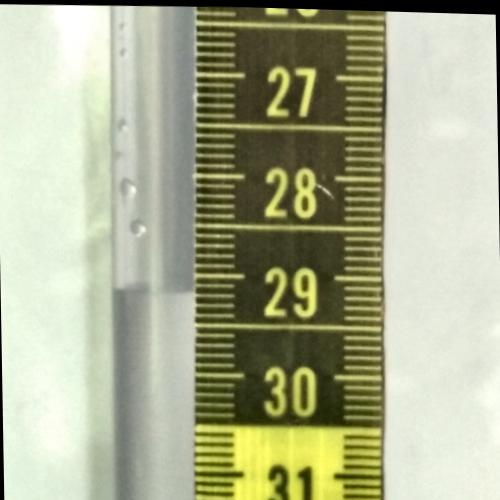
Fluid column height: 29.2 cm